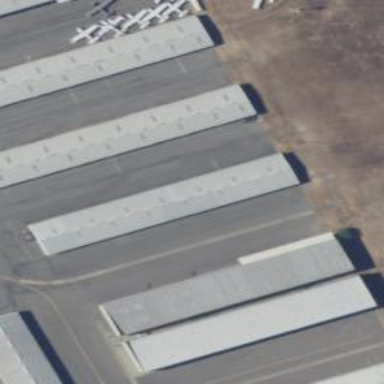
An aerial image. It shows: Hangar located at airport.